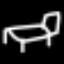
Label: bed